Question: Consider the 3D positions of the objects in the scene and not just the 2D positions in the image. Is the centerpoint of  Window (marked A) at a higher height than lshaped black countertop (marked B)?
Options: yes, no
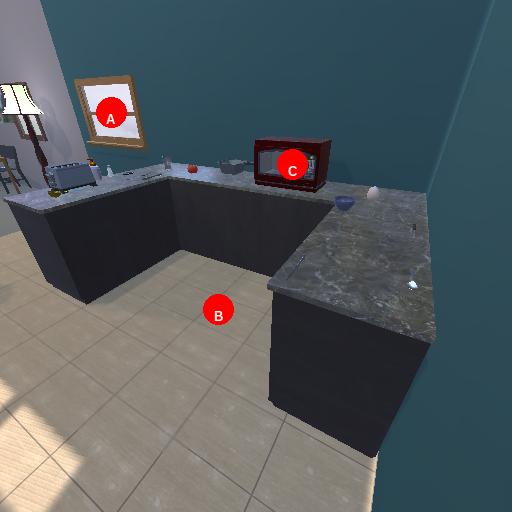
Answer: yes